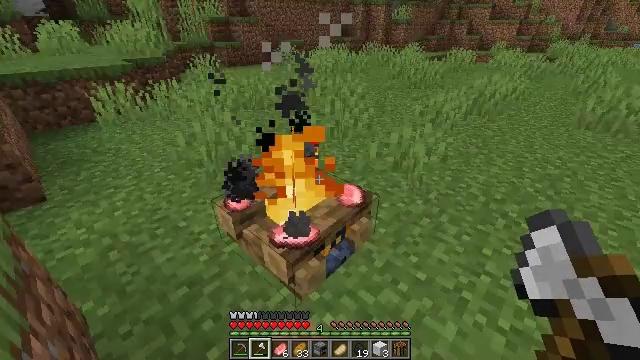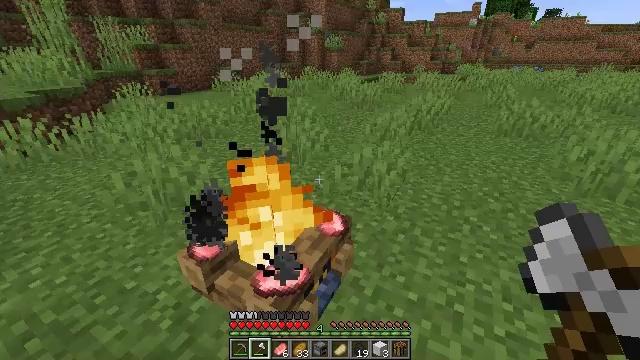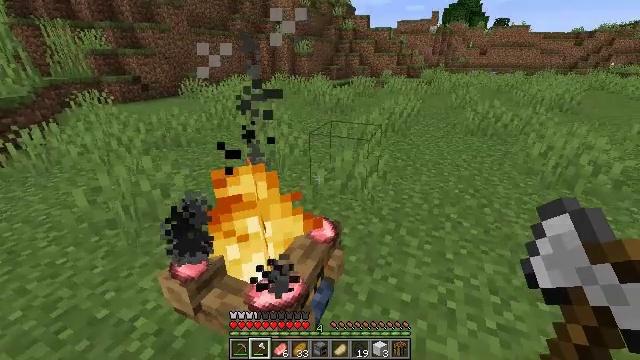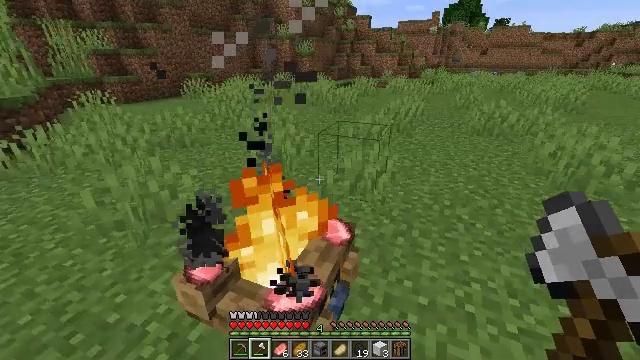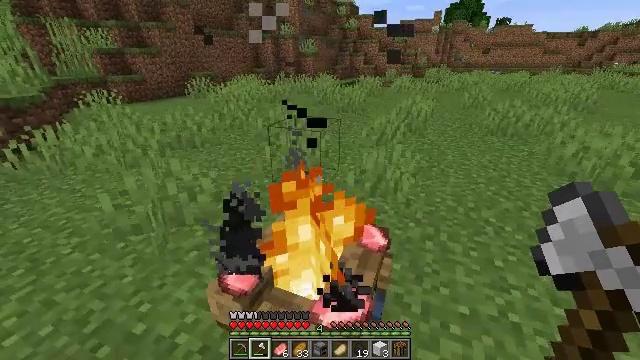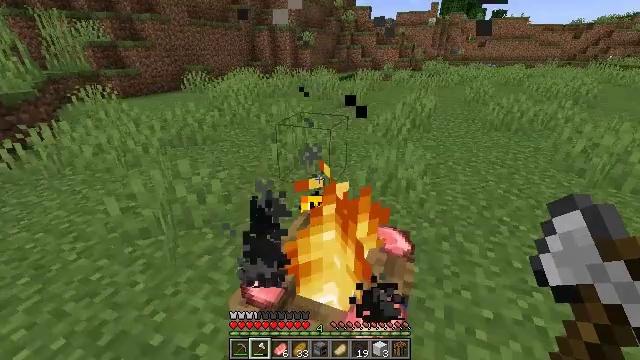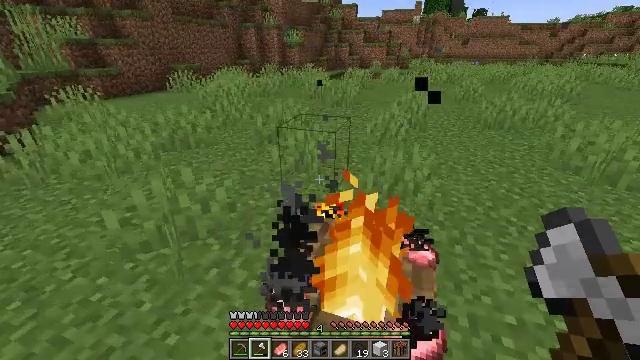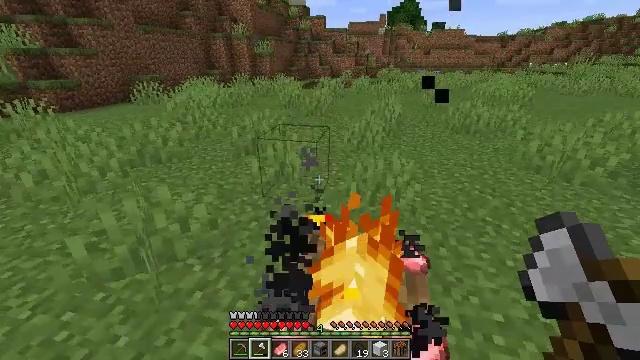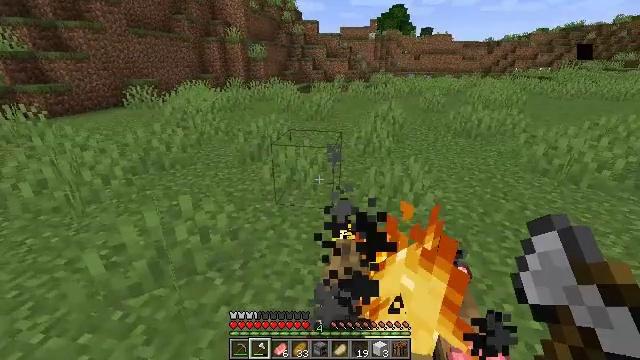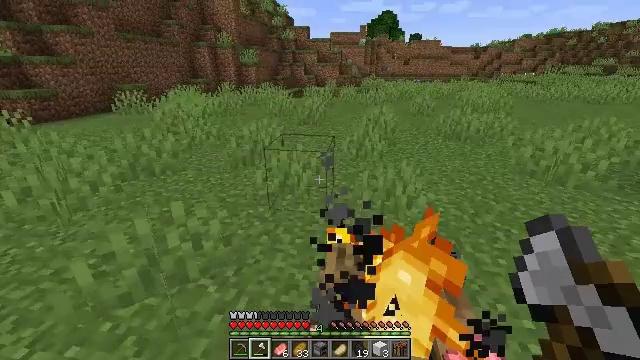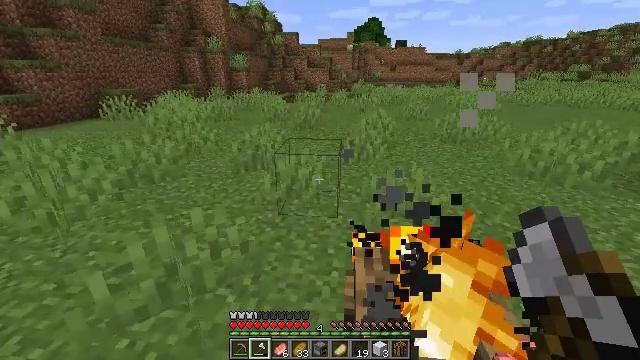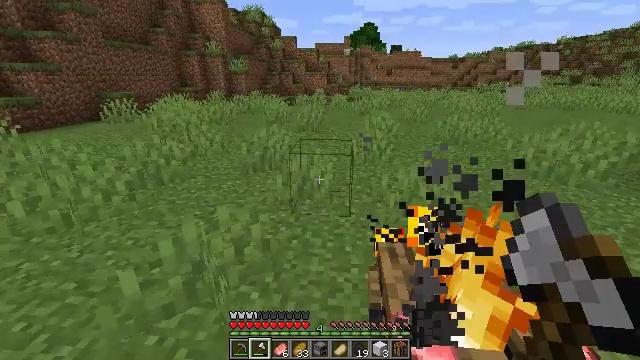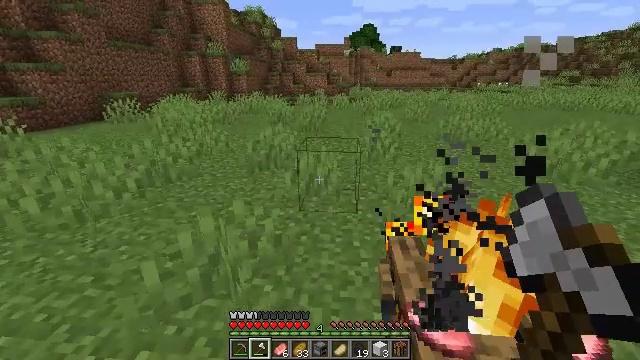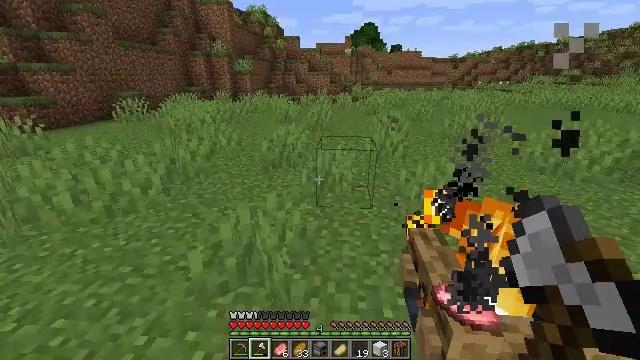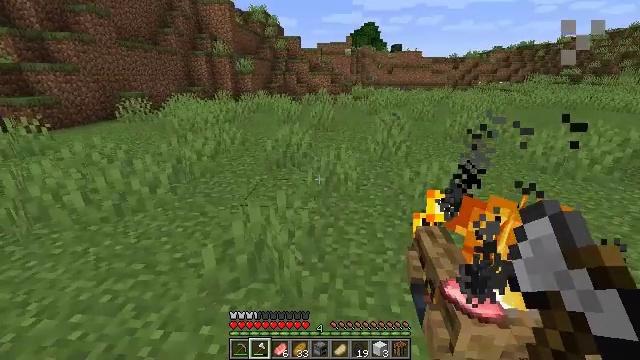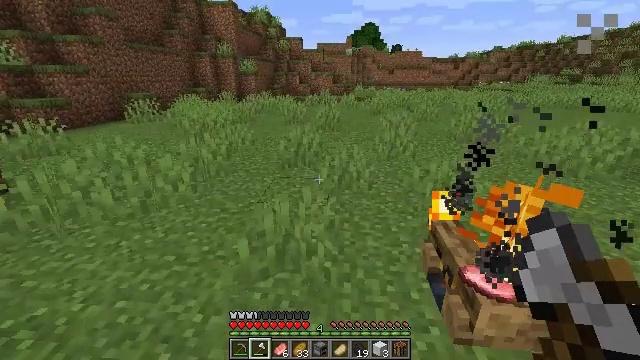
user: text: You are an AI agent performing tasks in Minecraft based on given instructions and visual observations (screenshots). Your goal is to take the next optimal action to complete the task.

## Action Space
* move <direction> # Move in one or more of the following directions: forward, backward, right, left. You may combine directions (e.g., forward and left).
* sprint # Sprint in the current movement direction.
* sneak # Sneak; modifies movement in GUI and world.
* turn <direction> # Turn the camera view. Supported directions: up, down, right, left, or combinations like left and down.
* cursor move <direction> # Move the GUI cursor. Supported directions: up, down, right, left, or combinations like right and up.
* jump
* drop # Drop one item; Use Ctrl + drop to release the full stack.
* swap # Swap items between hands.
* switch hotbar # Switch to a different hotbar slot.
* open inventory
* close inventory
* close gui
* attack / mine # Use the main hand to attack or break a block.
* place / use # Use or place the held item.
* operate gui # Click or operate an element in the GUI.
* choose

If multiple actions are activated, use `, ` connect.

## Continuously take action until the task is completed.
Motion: motion action
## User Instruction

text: Extinguish and mine the campfire.
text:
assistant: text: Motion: move left, turn right and up
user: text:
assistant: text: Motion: move left, turn right
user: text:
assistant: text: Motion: move left
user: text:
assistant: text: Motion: move left
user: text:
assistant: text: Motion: move left, turn right and down
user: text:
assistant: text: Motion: move left, turn right
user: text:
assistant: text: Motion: move left, turn right and up
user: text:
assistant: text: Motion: move left, turn right
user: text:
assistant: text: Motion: move left, turn right
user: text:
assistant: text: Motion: move back and move left, turn right
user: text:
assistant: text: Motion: move back and move left
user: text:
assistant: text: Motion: move back and move left
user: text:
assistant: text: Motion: move back and move left
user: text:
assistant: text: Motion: move back and move left
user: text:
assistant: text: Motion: move back and move left
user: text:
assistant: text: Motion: move back and move left
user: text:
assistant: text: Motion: move left
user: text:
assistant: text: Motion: move left, turn left
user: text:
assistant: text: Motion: move forward and move left, turn left and up
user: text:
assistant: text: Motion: move forward, turn left and up
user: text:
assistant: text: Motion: move forward, turn left
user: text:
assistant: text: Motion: move forward, turn up
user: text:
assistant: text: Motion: move forward, turn right and up
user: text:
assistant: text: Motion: move forward, turn right and up
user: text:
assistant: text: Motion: move forward, turn right and up
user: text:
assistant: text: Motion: move forward
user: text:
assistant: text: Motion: move forward, turn right and down
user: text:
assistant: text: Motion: move forward, turn right and down
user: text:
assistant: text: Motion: move forward
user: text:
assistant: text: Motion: move forward